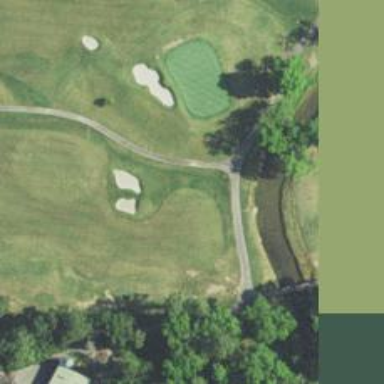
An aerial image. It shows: Path for both roads and golfers.